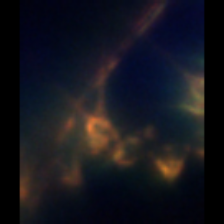
Taxon: Asterionellopsis
Group: Diatoms